Question: I created hash. Than I printed it in console. Copied hash value and put it to code for comparsion. But it yield that they are not same.
'''
String input = "Hello";
String key = "Key";
Byte[] hashKey = Encoding.UTF8.GetBytes(key);
HMACSHA1 hmac = new HMACSHA1(hashKey);
Byte[] computedHash = hmac.ComputeHash(Encoding.UTF8.GetBytes(input));
String computedHashString = Encoding.UTF8.GetString(computedHash);
Console.WriteLine("Hash value of your input: .{0}.", computedHashString);
if ("|:???W?u$YLR;?-?T?j" == computedHashString)
{
Console.WriteLine("They are same!");
}
else
{
Console.WriteLine("They are NOT same!");
}
Console.ReadLine();
'''

Thank you in Advance
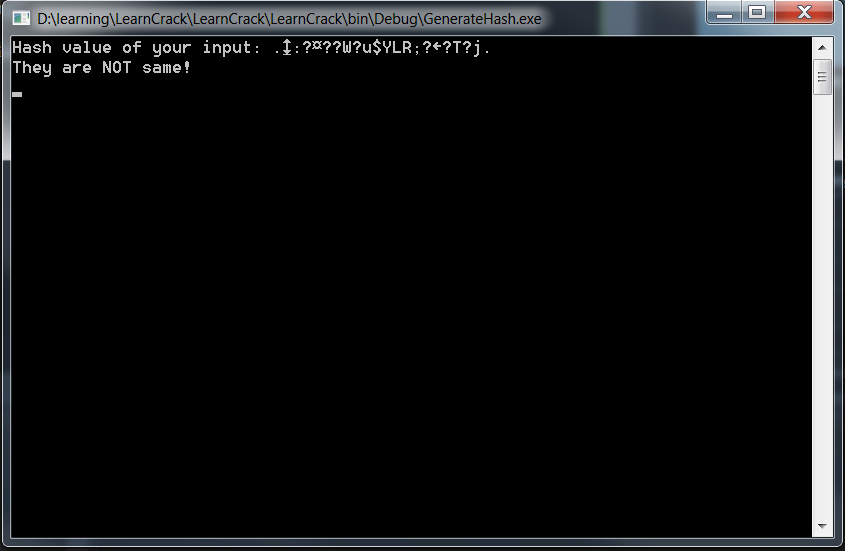
Answer: The result of a hash isn't UTF-8-encoded text, and shouldn't be treated that way. Convert it to hex or base64. For example:
'''
string computedHashString = Convert.ToBase64String(computedHash);
'''
Fundamentally, you need to treat data carefully. Converting the result of a hash to text is like trying to load an mp3 file into a picture viewer, or trying to unzip the result of applying a compression algorithm.